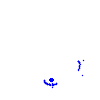
Particle: electron